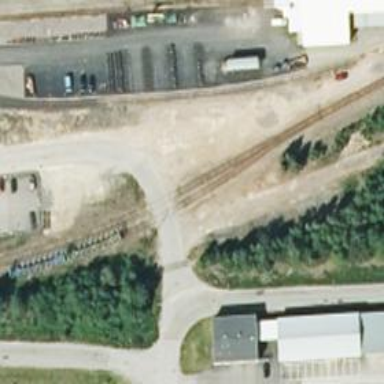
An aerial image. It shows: Level crossing along the railway.